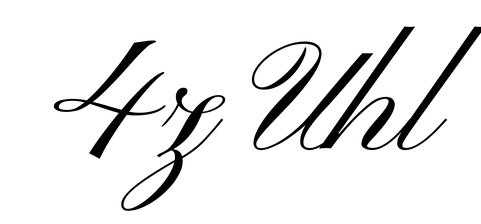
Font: PinyonScript-Regular